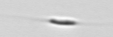
Label: Cylindrotheca_morphotype1